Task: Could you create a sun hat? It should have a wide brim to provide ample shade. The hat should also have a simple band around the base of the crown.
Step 59:
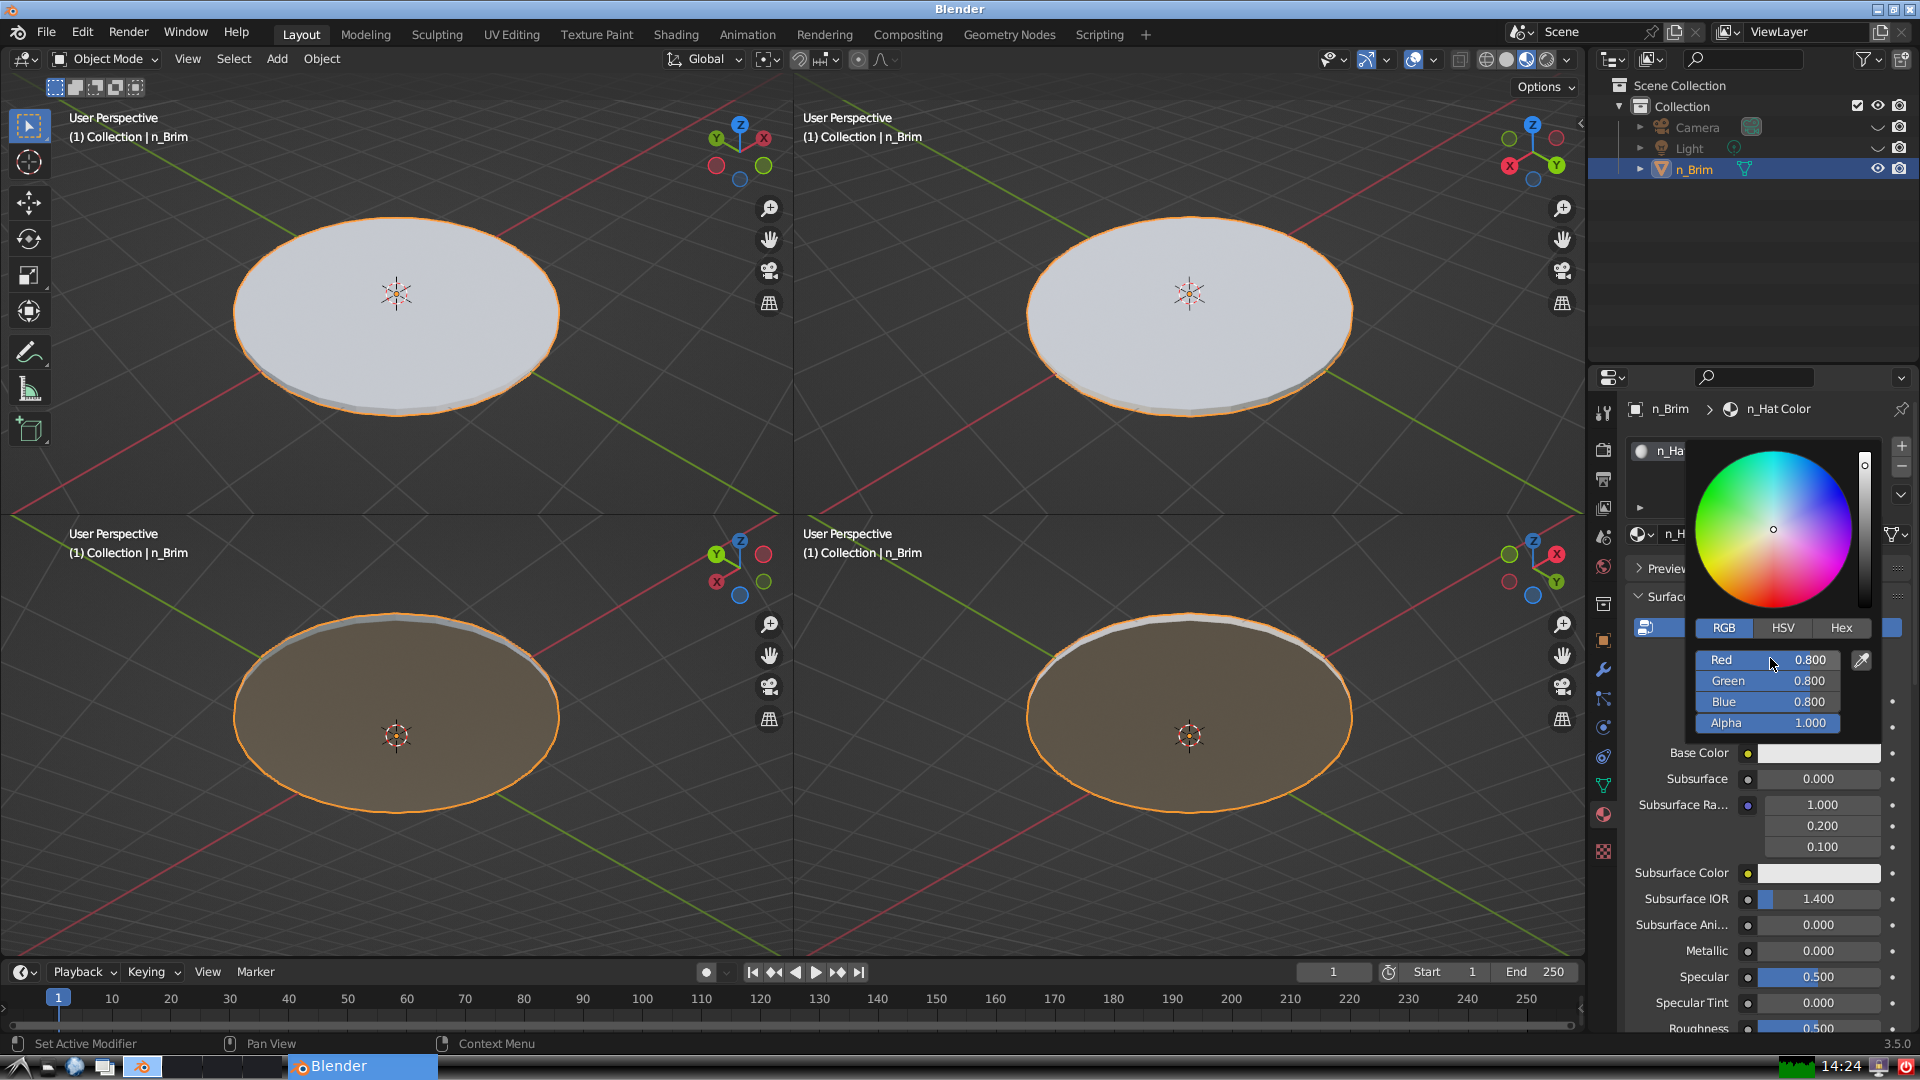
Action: click: no